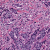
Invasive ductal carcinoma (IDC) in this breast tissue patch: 1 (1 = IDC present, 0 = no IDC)